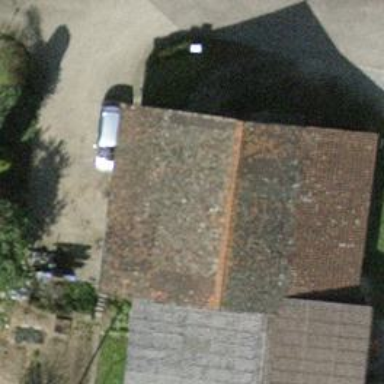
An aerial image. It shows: Farm auxiliary building with gabled roof.